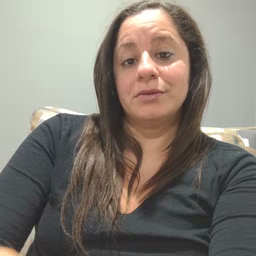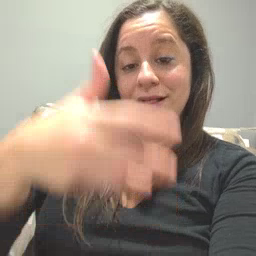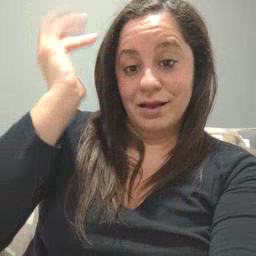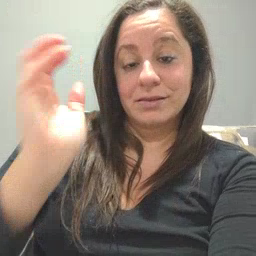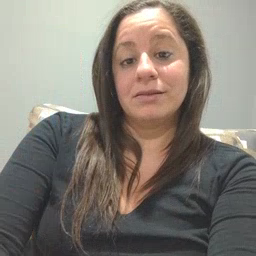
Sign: lion